Interaction volume radius: 5 \u00c5
Interaction volume height: 10 \u00c5
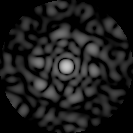
Disorder parameter: 0.8747